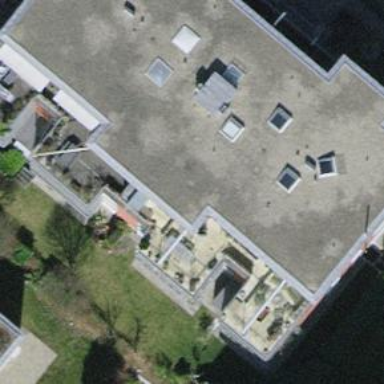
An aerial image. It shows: Flat-roofed apartment building.